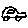
Label: car